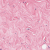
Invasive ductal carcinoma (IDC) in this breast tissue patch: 0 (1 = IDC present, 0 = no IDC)